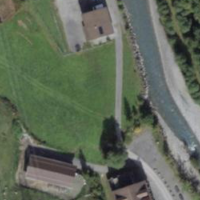
EUNIS habitat code: 24
Species observed at this site:
Pica pica
Phoenicurus ochruros
Cyaniris semiargus
Prunus padus
Turdus merula